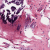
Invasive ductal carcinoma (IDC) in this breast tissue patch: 0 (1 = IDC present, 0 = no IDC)